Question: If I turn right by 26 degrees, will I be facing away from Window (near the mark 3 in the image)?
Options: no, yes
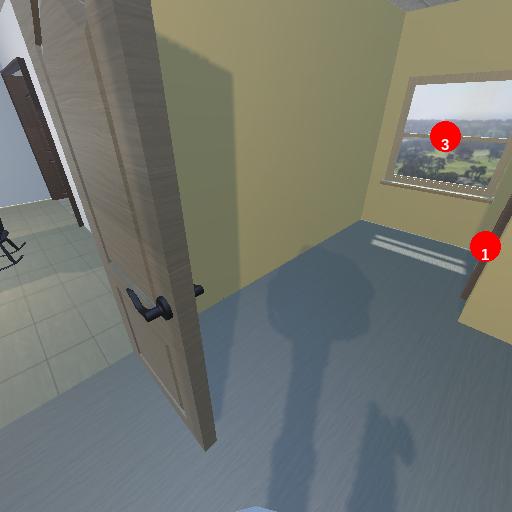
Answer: no